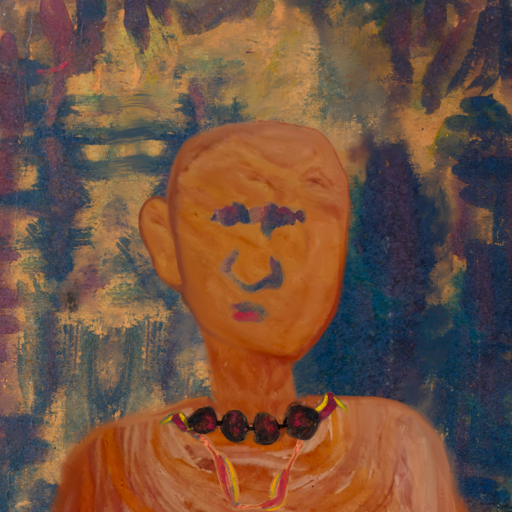
Background: InTheSun, Head And Neck Front: Pious_Lady, Face Front: In_The_Sun, Bust: Pious_Lady, Hair Front: Blank, Head Accessory: Blank, Second Necklace: Gypsy_Mother_1, Necklace: Mosgoul, Baby: Blank